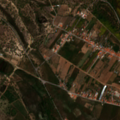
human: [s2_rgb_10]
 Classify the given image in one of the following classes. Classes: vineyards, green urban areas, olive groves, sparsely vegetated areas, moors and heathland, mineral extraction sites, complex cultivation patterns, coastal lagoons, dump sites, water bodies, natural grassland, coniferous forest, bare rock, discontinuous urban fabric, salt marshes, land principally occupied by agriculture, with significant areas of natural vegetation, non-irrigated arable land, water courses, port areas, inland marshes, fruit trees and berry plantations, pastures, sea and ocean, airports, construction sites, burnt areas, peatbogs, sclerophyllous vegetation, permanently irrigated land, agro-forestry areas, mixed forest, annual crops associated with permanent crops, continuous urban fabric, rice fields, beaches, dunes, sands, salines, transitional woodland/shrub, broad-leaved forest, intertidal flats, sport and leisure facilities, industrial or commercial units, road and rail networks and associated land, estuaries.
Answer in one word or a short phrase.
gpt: non-irrigated arable land, rice fields, olive groves, complex cultivation patterns, agro-forestry areas, broad-leaved forest, transitional woodland/shrub